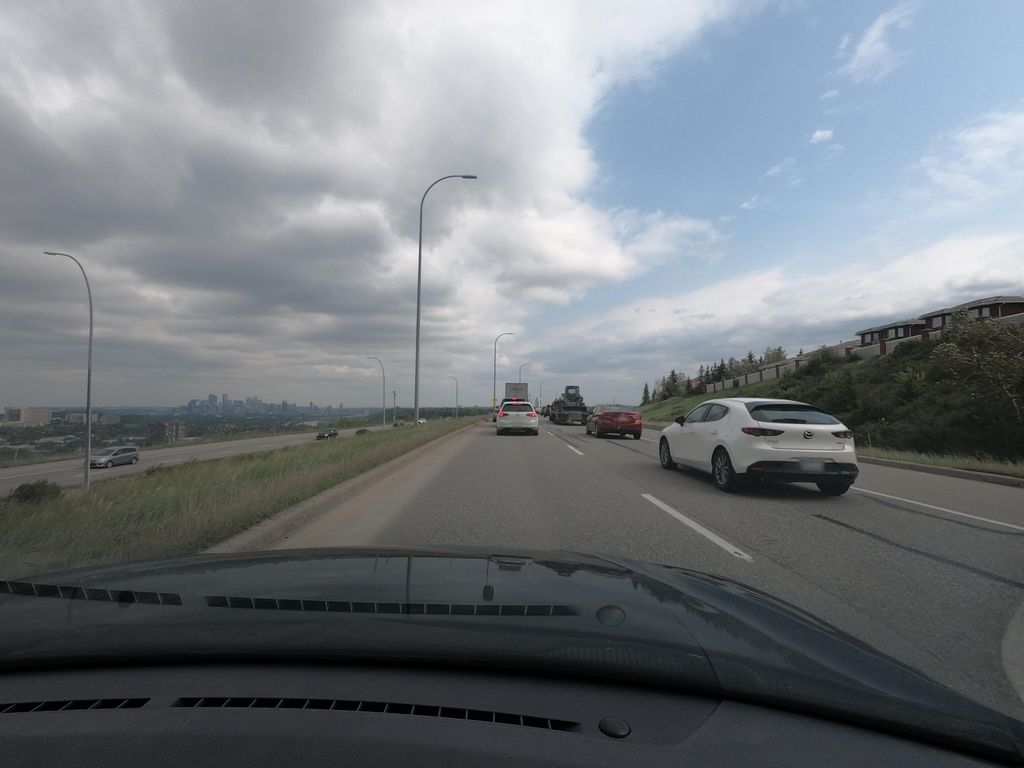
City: calgary